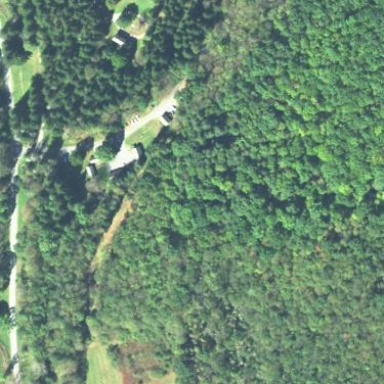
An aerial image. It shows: Ranger station.